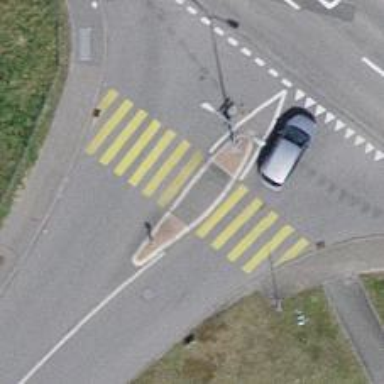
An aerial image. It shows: Uncontrolled zebra crossing with central island.